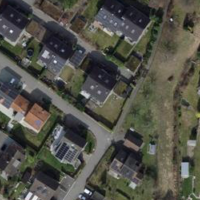
EUNIS habitat code: 55
Species observed at this site:
Lapsana communis